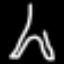
Label: The Eiffel Tower